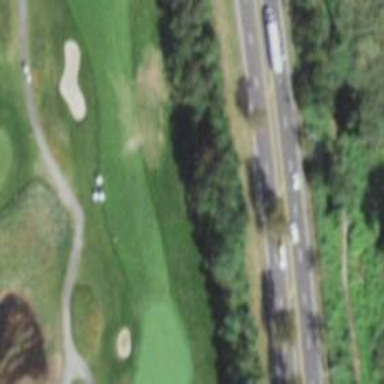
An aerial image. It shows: Golf hole.